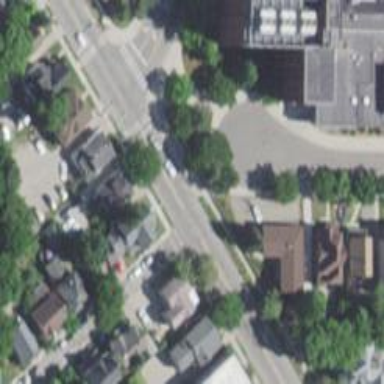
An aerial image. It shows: Secondary road with separate asphalt sidewalks.